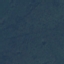
Label: Forest